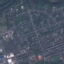
Land use / land cover: Residential